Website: ulta-beauty
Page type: account-selection
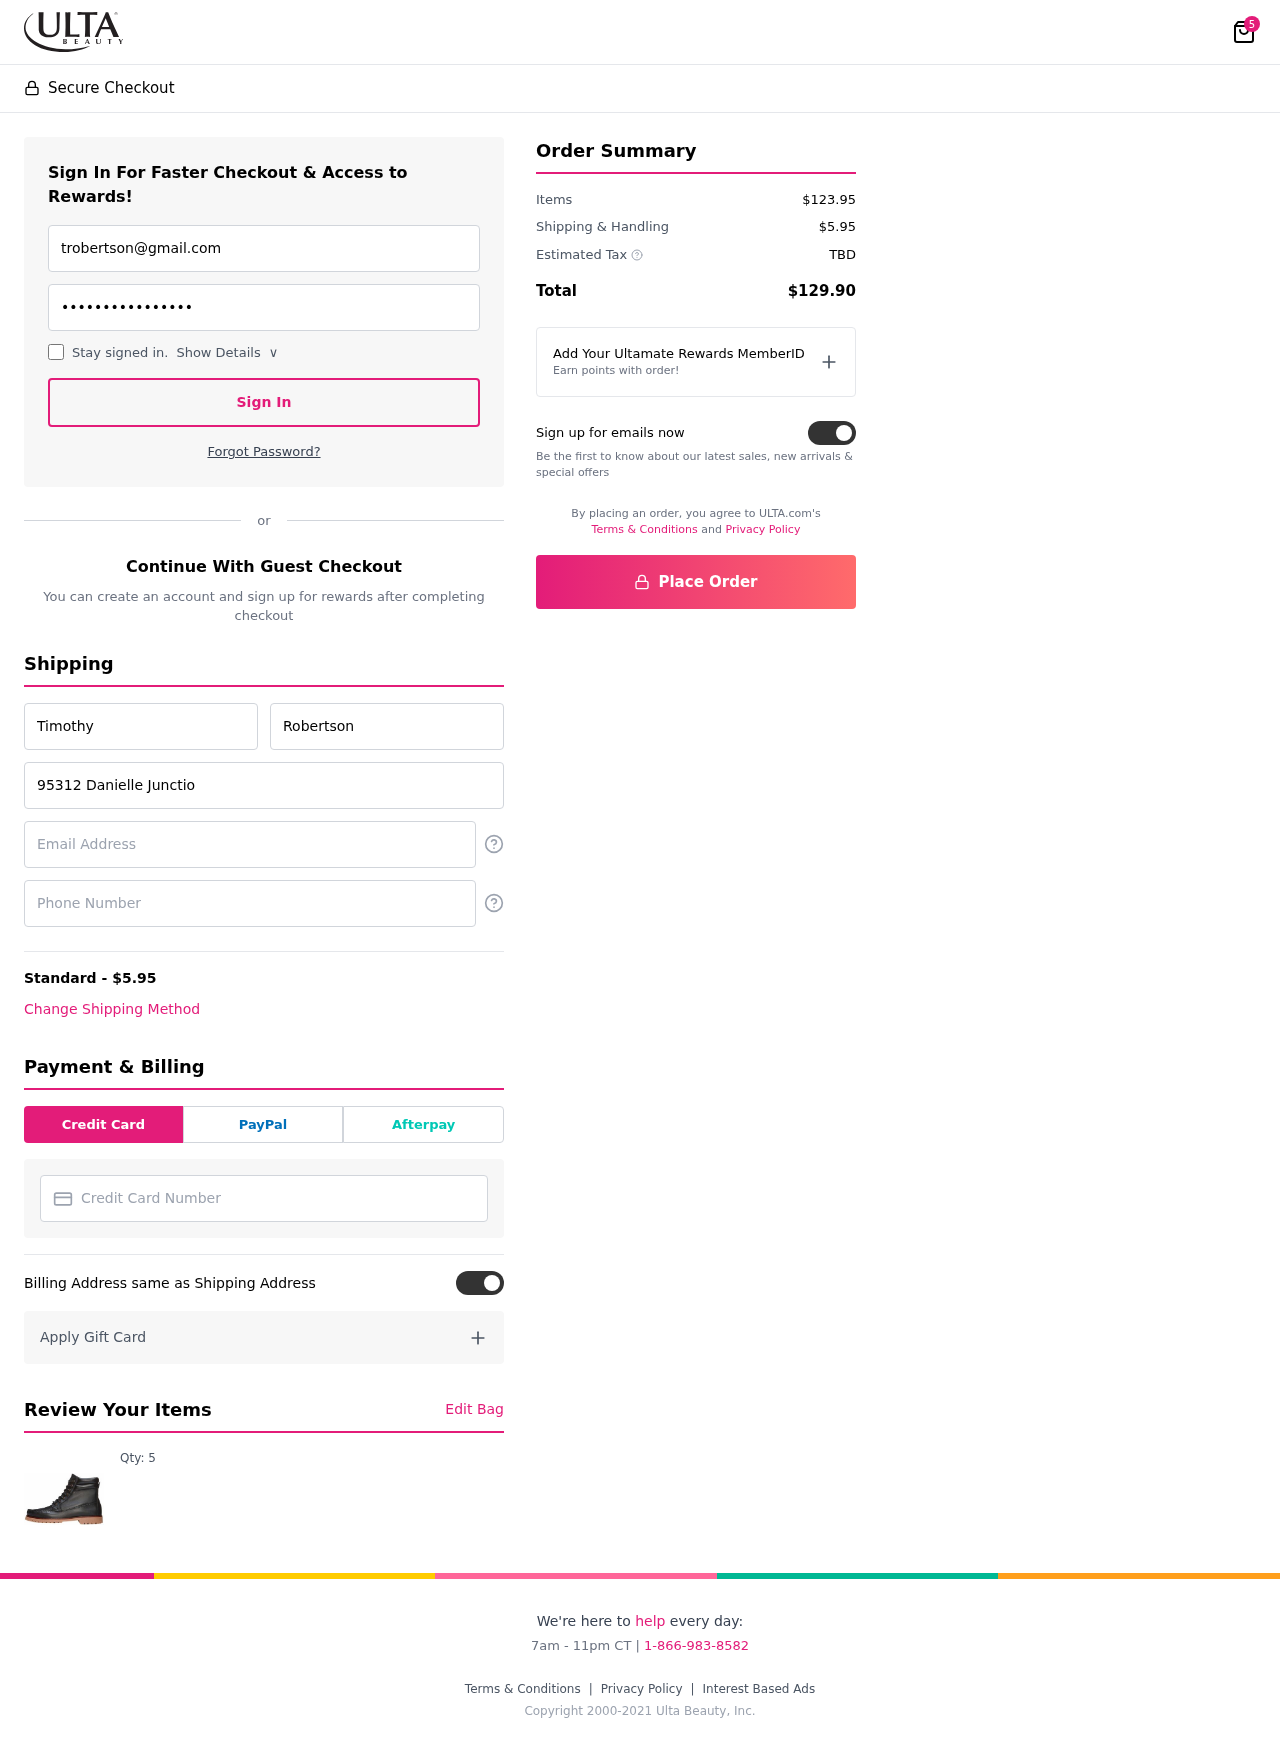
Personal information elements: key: PII_CARD_NUMBER
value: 4107 3659 8988 3625
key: PII_EMAIL
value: trobertson@gmail.com
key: PII_EMAIL2
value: trobertson@gmail.com
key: PII_FIRSTNAME
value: Timothy
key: PII_LASTNAME
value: Robertson
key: PII_PHONE
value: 3517194779
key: PII_STREET
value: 95312 Danielle Junctions Suite 799
Product elements: key: PRODUCT1_QUANTITY
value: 5
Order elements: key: ORDER_NUM_ITEMS
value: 5
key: ORDER_SHIPPING_COST
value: $5.95
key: ORDER_SUBTOTAL
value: $123.95
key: ORDER_TAX
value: TBD
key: ORDER_TOTAL
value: $129.90